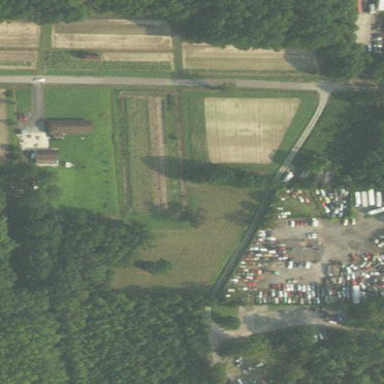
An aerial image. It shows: Industrial area designated as auto wrecker yard.